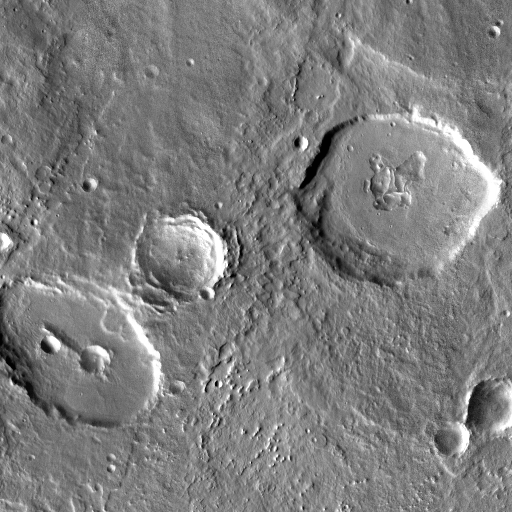
Crater classes present: Background, Other, Layered, Buried